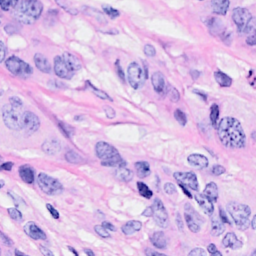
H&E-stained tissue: Breast